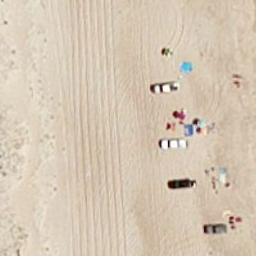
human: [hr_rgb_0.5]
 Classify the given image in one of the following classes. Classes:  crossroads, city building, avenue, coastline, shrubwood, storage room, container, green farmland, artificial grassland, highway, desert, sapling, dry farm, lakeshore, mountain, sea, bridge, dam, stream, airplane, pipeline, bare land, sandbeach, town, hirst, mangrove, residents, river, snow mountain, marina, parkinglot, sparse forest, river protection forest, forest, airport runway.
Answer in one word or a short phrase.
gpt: sandbeach